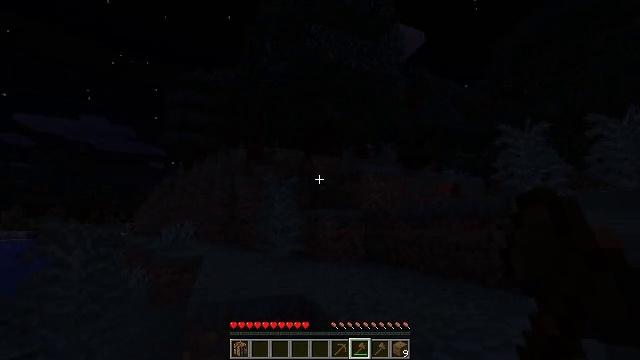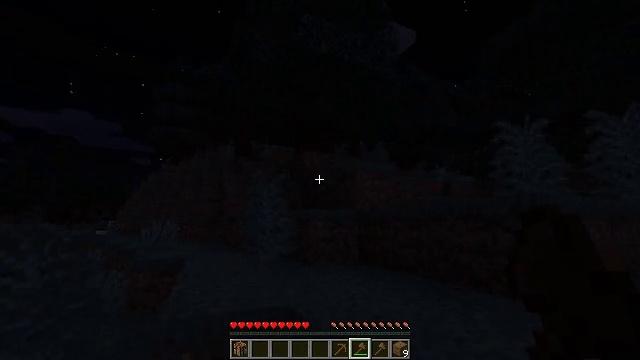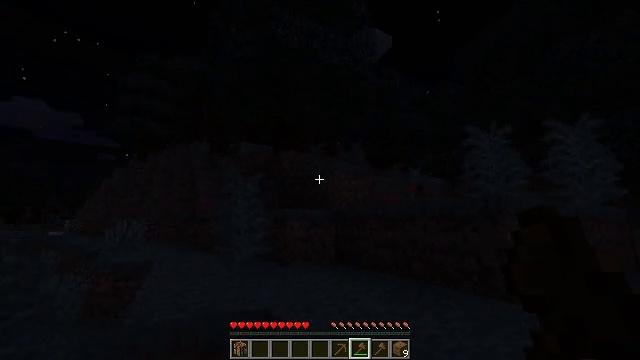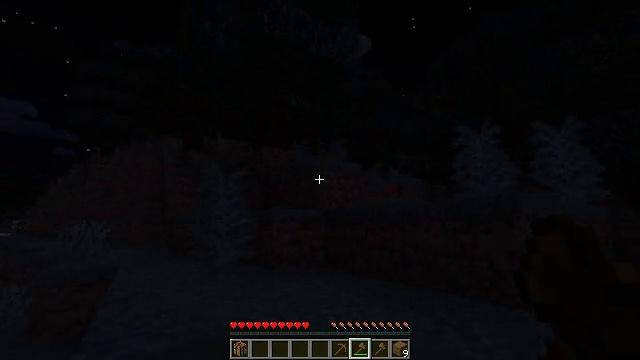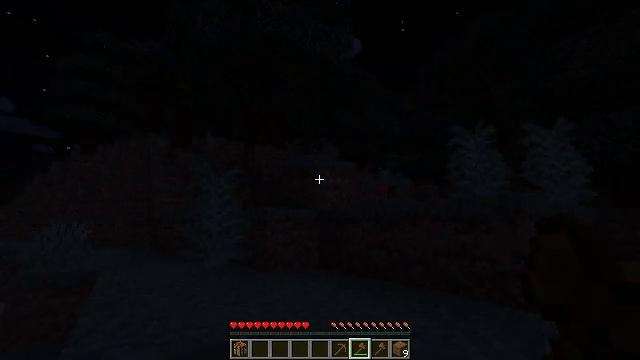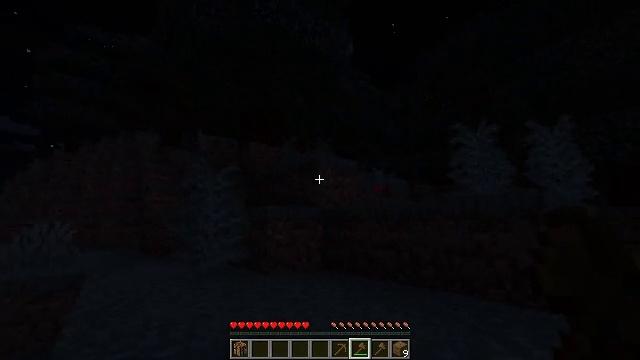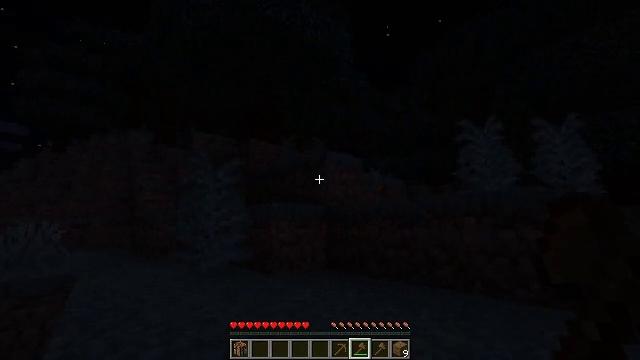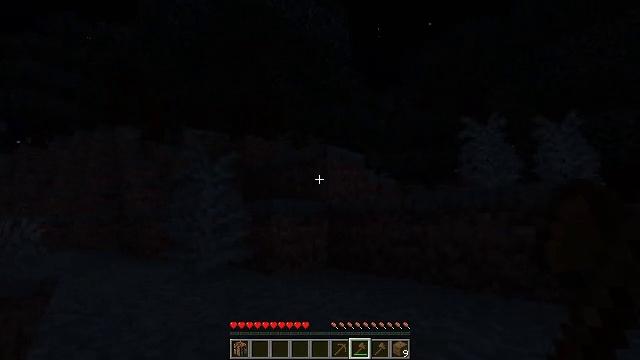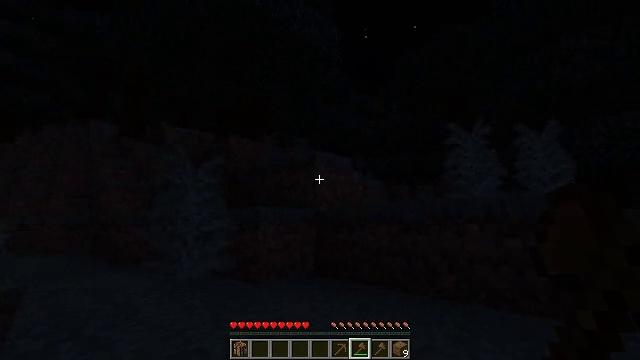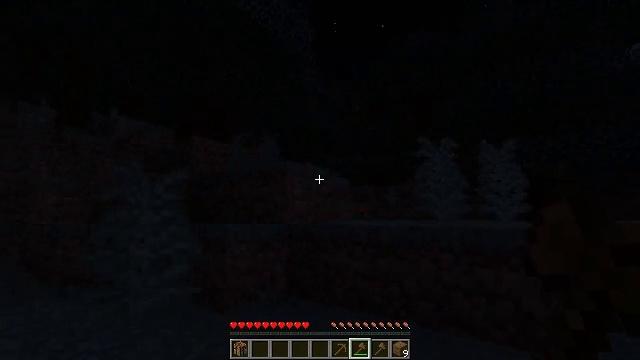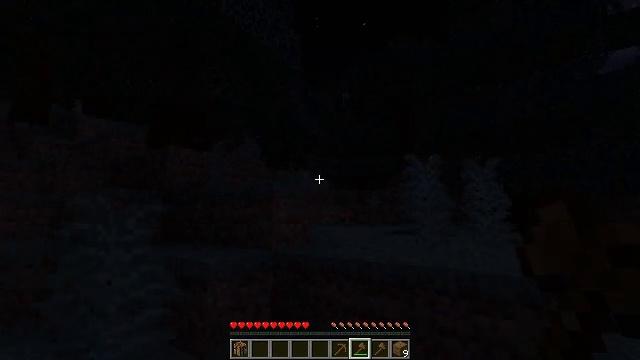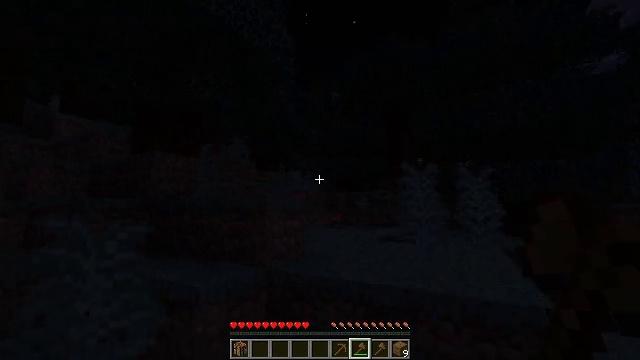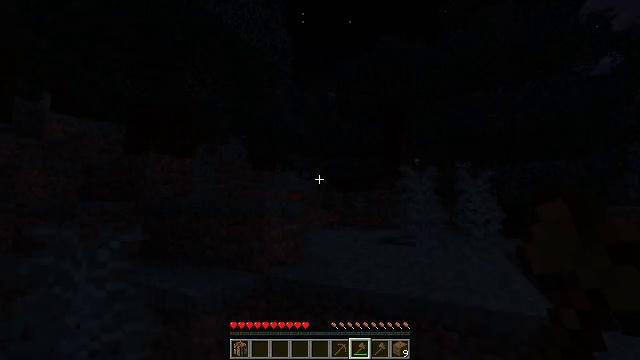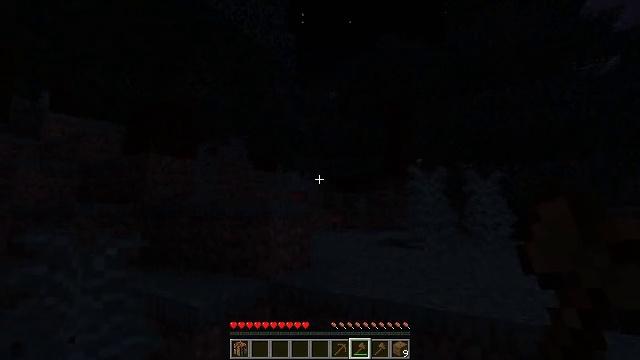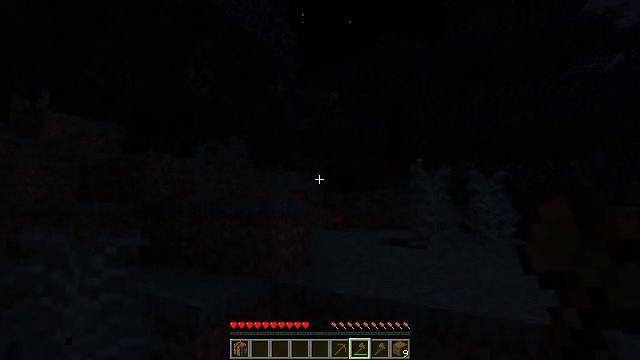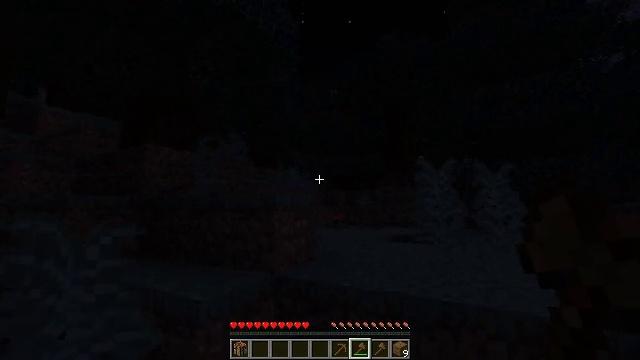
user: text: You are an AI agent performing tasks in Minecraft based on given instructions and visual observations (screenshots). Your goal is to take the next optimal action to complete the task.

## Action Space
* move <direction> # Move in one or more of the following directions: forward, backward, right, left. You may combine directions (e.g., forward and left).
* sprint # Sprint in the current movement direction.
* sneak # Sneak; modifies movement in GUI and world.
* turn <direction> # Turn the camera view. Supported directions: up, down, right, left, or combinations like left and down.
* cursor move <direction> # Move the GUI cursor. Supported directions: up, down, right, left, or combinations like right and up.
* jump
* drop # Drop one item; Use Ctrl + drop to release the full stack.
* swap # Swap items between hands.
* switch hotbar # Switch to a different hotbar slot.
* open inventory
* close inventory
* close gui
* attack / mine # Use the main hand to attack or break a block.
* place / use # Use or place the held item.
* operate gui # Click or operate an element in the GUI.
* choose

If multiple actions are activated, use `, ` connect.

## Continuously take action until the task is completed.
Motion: motion action
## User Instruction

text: Gather materials from the sweet berry bush.
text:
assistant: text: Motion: move forward, turn right
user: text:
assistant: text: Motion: move forward and move left, turn right
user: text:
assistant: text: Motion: move forward and move left, turn right
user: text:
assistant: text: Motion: move forward and move left, turn right
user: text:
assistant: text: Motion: move forward and move left, turn right
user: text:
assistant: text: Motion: move forward and move left, turn right
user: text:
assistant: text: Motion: move forward and move left, turn right
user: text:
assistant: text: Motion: move forward and move left, turn right, jump
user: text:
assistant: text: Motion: move forward, turn right and down, jump
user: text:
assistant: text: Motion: move forward, turn right, jump
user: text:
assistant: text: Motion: move forward, turn right, jump
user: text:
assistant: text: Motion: move forward, jump
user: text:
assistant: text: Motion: move forward
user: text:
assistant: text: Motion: move forward
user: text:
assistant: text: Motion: move forward
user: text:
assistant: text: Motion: move forward, turn left
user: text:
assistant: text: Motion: move forward, turn left
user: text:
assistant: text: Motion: move forward and move left, turn left
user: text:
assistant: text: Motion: move forward and move left, turn left
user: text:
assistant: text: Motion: move forward and move left, turn left
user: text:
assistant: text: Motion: move forward and move left, turn left
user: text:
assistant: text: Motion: move forward and move left, turn left
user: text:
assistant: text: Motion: move forward, turn left
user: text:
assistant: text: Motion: move forward, turn left and down
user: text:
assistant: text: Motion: move forward, turn left
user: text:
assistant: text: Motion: move forward, turn left
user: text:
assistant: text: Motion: move forward
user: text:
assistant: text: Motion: move forward
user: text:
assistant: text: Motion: move forward, jump
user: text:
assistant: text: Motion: move forward, jump